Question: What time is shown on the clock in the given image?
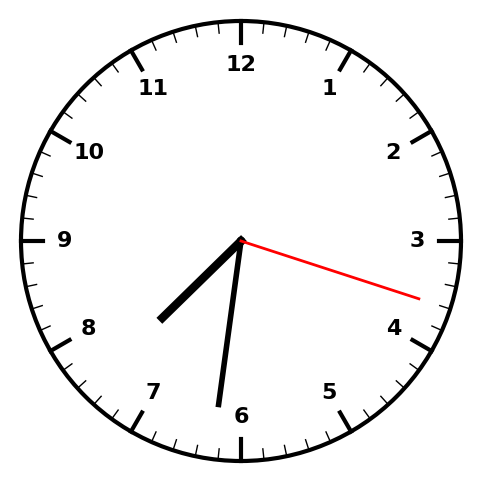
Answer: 07:31:18